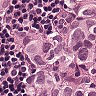
Metastatic tissue present: yes